【题型】选择题　【知识点】平面几何　【难度】easy
如图，在 $\triangle ABC$ 中，$D, E$ 分别为 $AB, AC$ 的中点，则
$\frac{S_{\triangle ADE}}{S_{\text{四边形}DBCE}} = (\qquad )$

A. $\frac{1}{2}$  \qquad
B. $\frac{1}{3}$  \qquad
C. $\frac{2}{3}$  \qquad
D. $\frac{1}{4}$
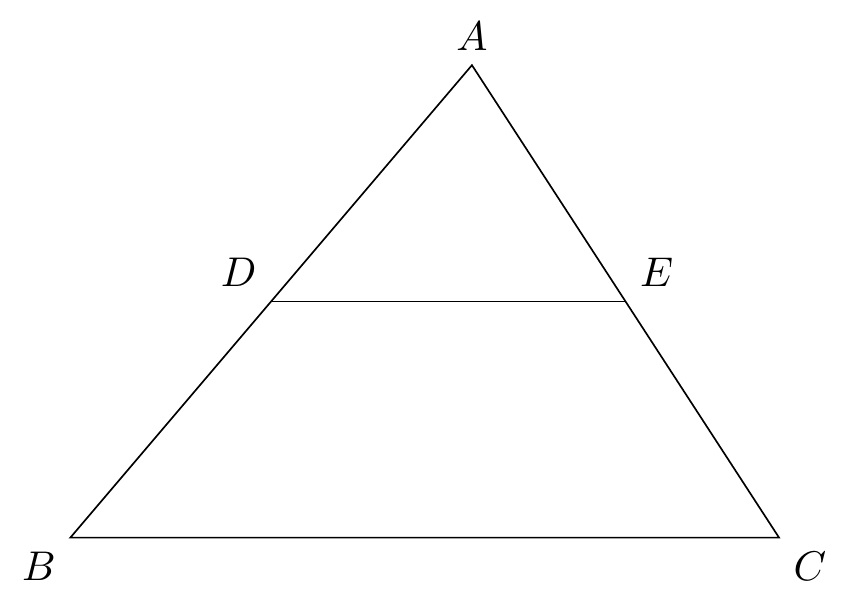
【解答】
解：
$\because D, E$ 分别为 $AB, AC$ 的中点，

$\therefore DE \parallel BC$，$DE : BC = 1:2$。

$\therefore S_{\triangle ADE} : S_{\triangle ABC} = \left( \frac{DE}{BC} \right)^2 = \left( \frac{1}{2} \right)^2 = \frac{1}{4}$。

$\therefore \frac{S_{\triangle ADE}}{S_{\text{四边形}DBCE}} = \frac{1}{3}$。

故选：B。